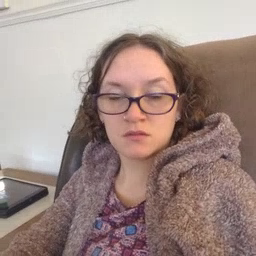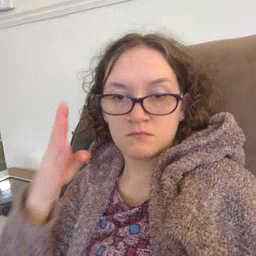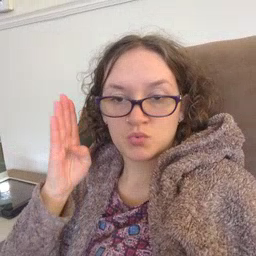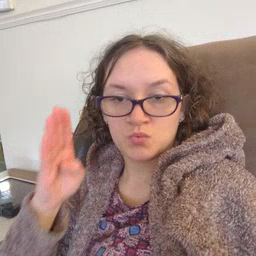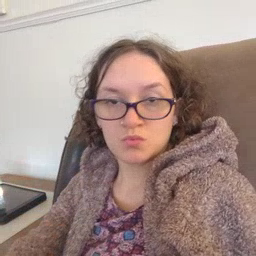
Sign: blue